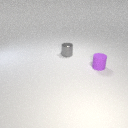
small gray metal cylinder behind small purple rubber cylinder